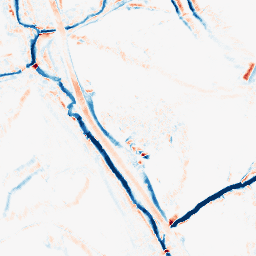
Category: morphological
Decomposition family: morphological_diamond
Decomposition parameters: operation: average
radius: 5
Upsampling method: sinc_hamming
Upsampling parameters: scale: 4
kernel_size: 16
Upsampling scale: 4